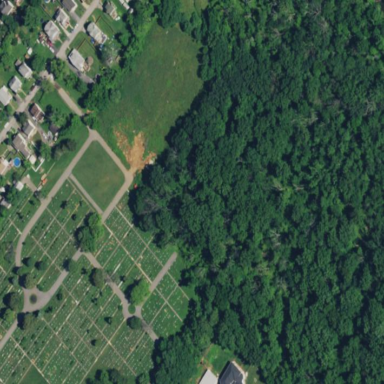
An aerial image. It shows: Cemetery.